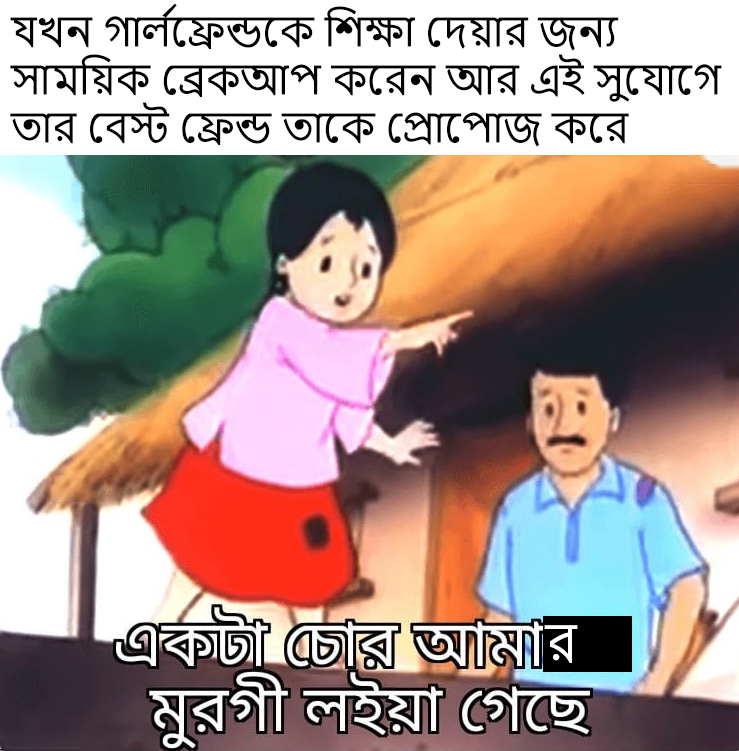
Text: যখন গার্লফ্রেন্ডকে শিক্ষা দেয়ার জন্য সাময়িক ব্রেকআপ করেন আর এই সুযোগে তার বেস্ট ফ্রেন্ড তাকে প্রোপোজ করে একটি চোর আমার মুরগী লইয়া গেছে
Label: Non Hate